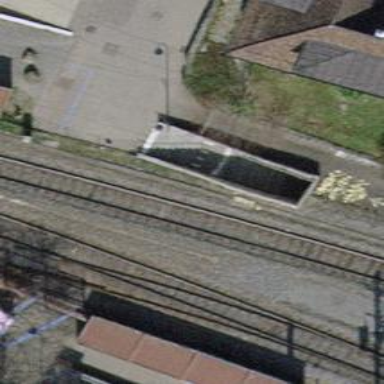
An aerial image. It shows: Single-track railway with electrified contact lines.